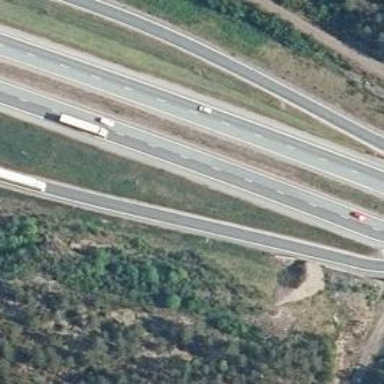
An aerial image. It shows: Asphalt motorway.